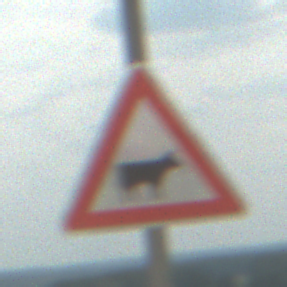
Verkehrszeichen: ViehtriebLinks
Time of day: MorningAfternoon
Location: Outdoor (Beach)
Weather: PartlyCloudy
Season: NotSpecified
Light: Natural